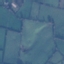
Land use / land cover class: Pasture